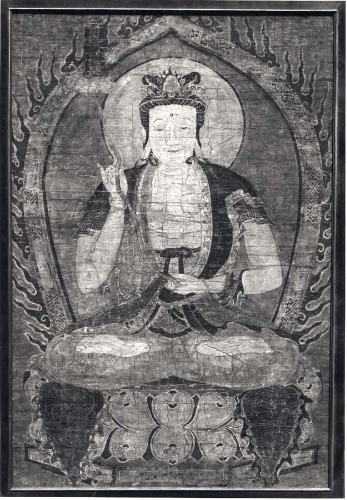
Date: 15th century
Object type: Painting
Classification: Paintings
Medium: Framed painting; ink and color on paper
Culture: China (?)
Dimensions: Image: 37 3/4 x 24 3/4 in. (95.9 x 62.9 cm)
Framed: 41 x 28 1/8 in. (104.1 x 71.4 cm)
Department: Asian Art
Credit line: Rogers Fund, 1919
Accession year: 1919
Repository: Metropolitan Museum of Art, New York, NY
Tags: Bodhisattvas|Lotuses|Buddhism